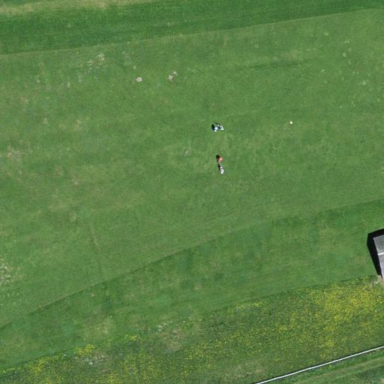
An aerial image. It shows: Grassy area designated for leisure. It is golf pitch with fairways.